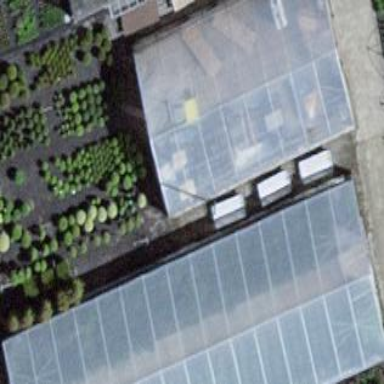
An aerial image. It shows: Greenhouse.